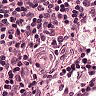
Metastatic tissue present: no